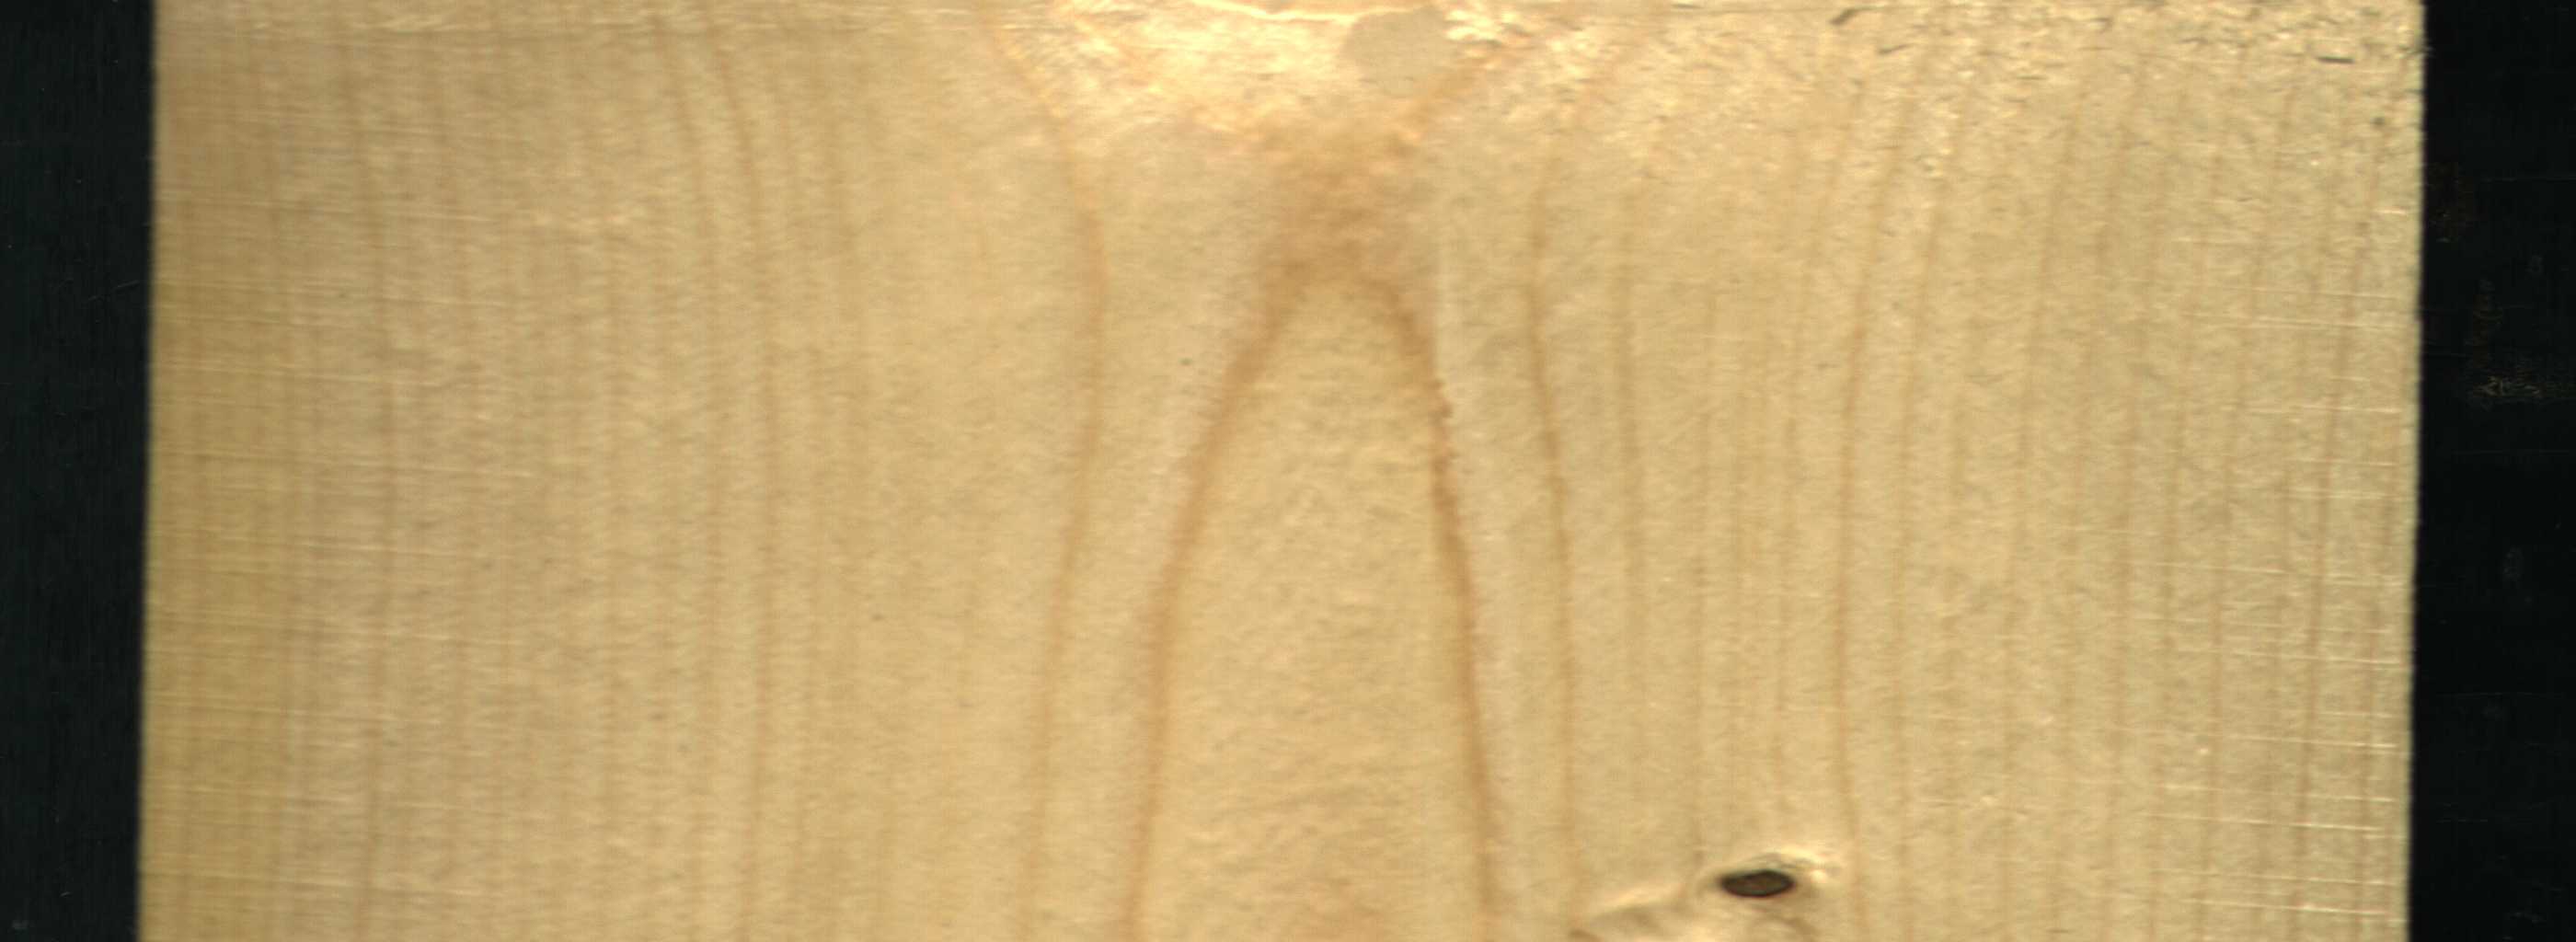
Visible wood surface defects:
Dead_Knot